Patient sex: M
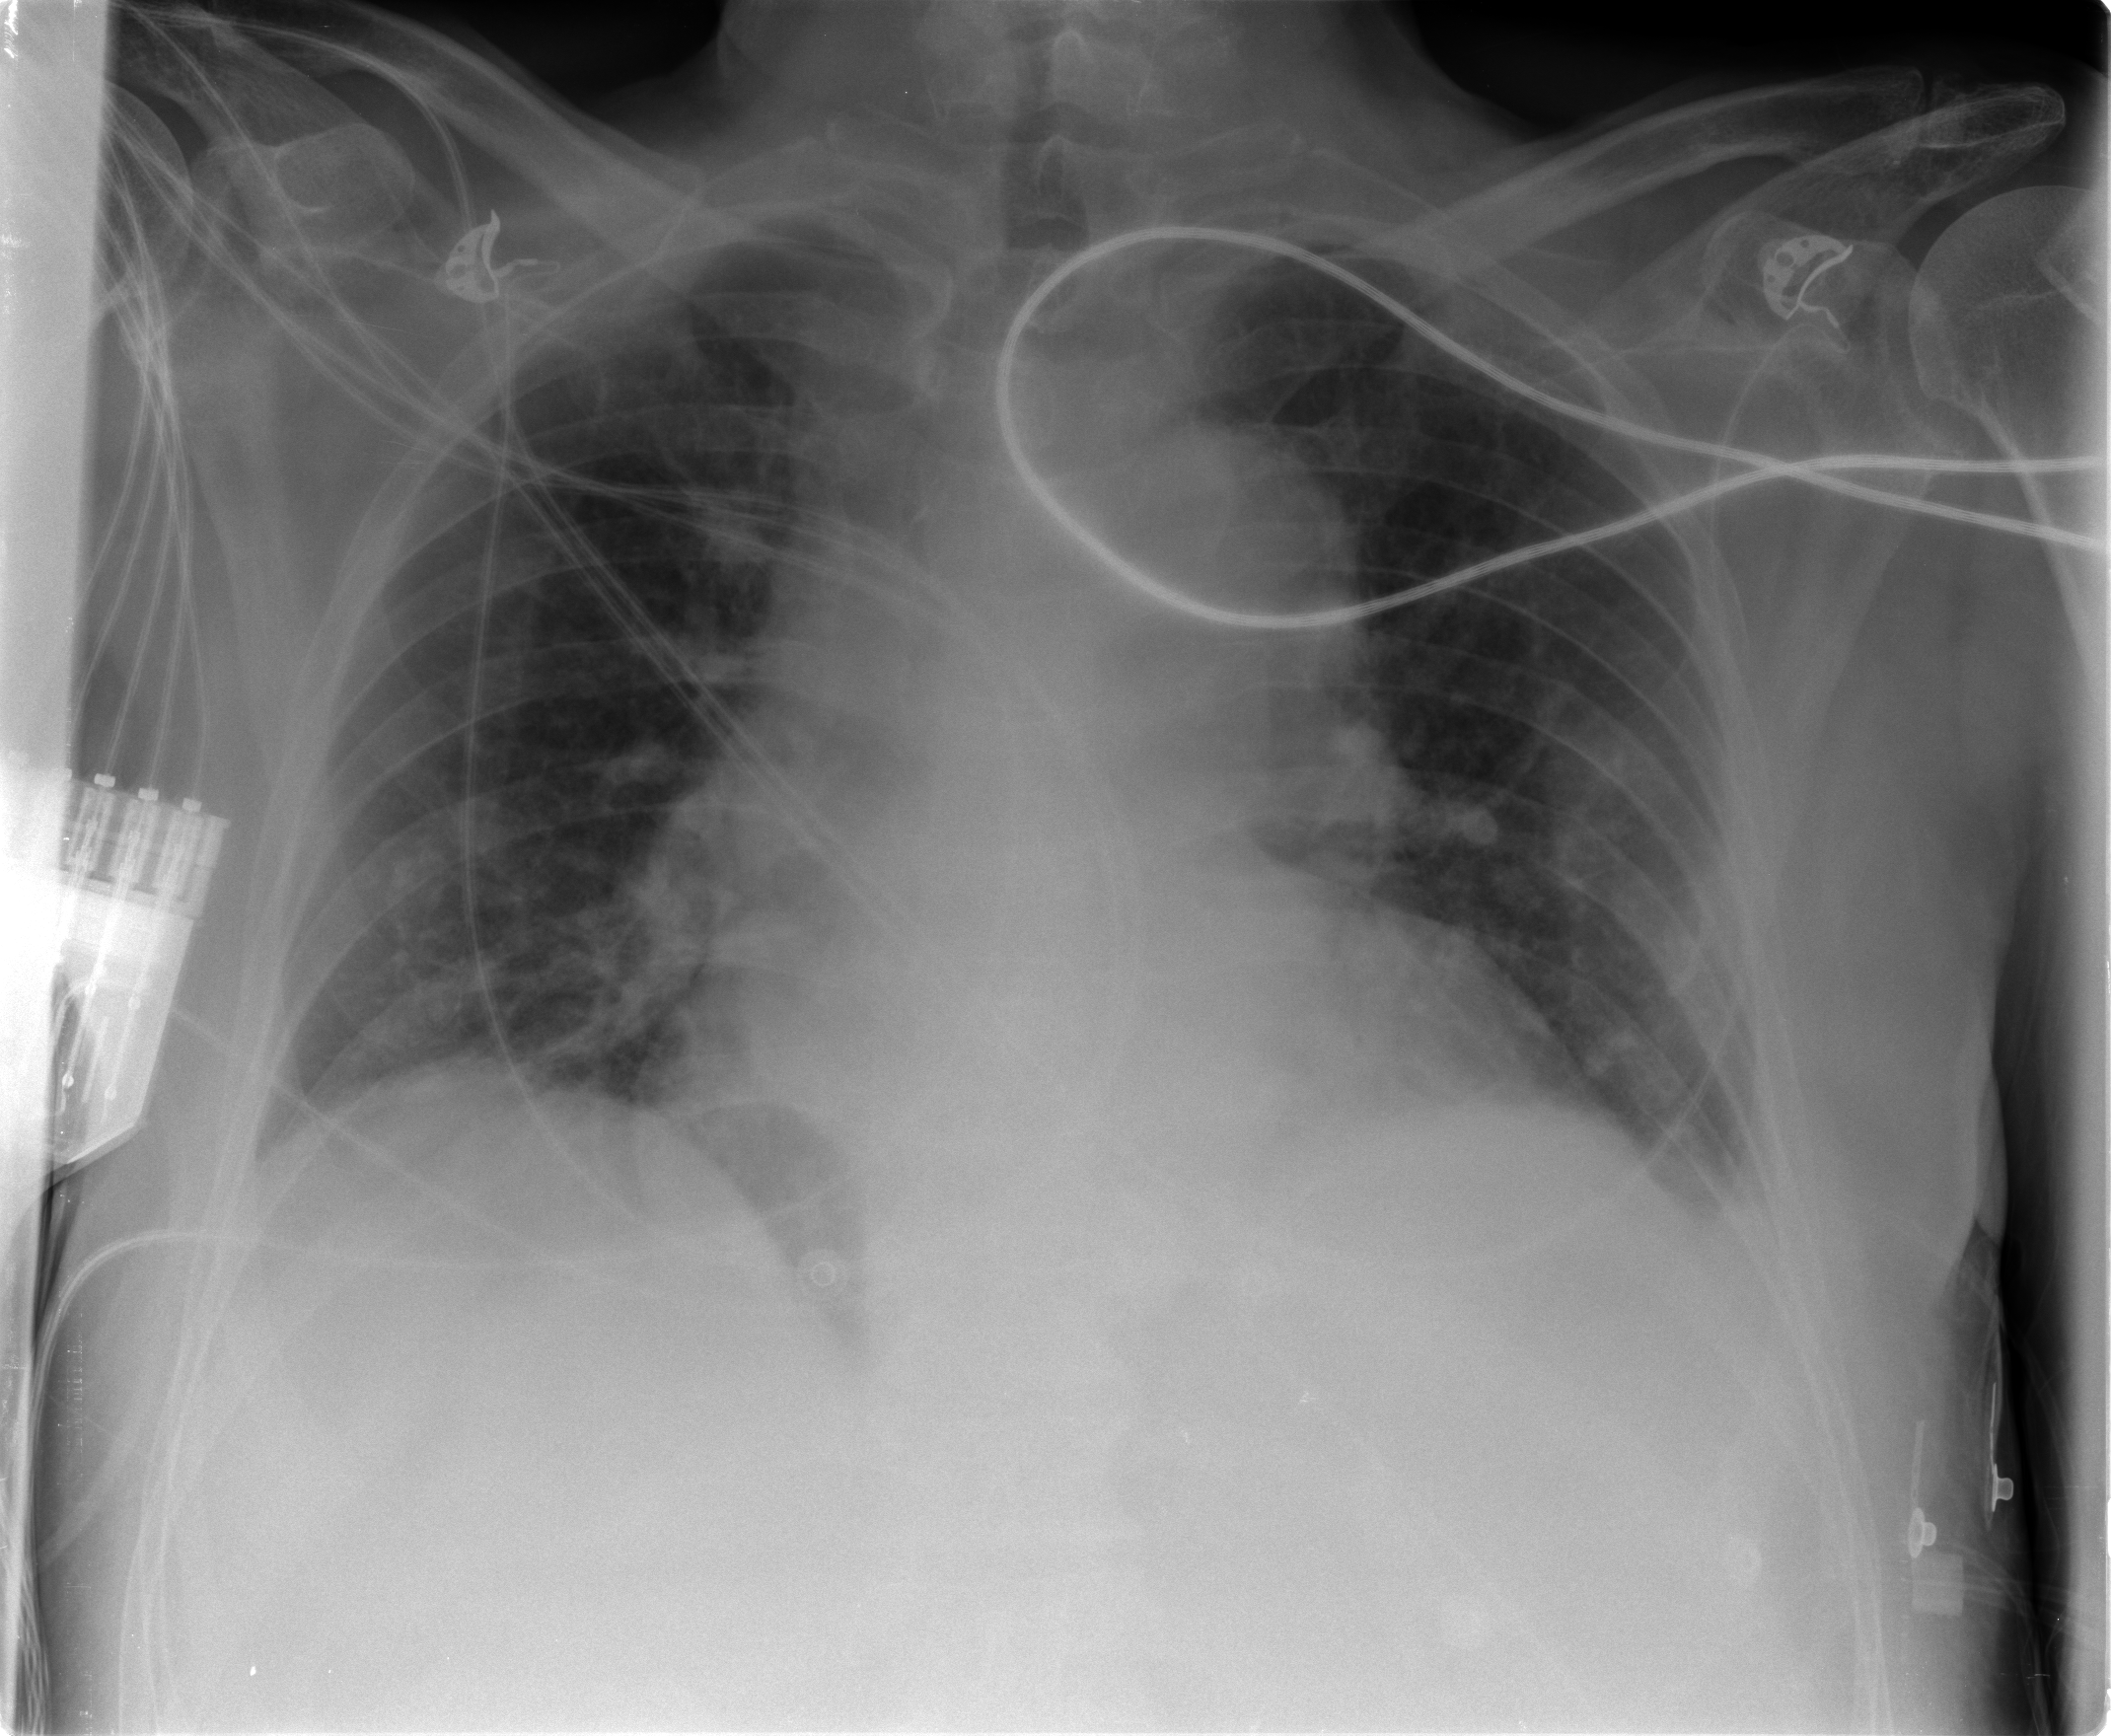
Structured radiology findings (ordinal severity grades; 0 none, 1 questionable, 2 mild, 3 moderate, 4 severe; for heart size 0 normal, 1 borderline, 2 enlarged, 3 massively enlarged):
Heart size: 0
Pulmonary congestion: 2
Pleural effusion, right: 0
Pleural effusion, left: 0
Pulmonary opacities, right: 0
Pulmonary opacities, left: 0
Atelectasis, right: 2
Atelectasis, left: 2